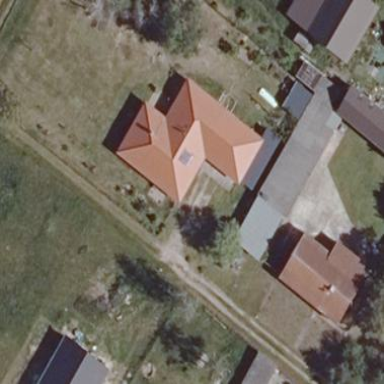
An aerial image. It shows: Detached building.